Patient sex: F
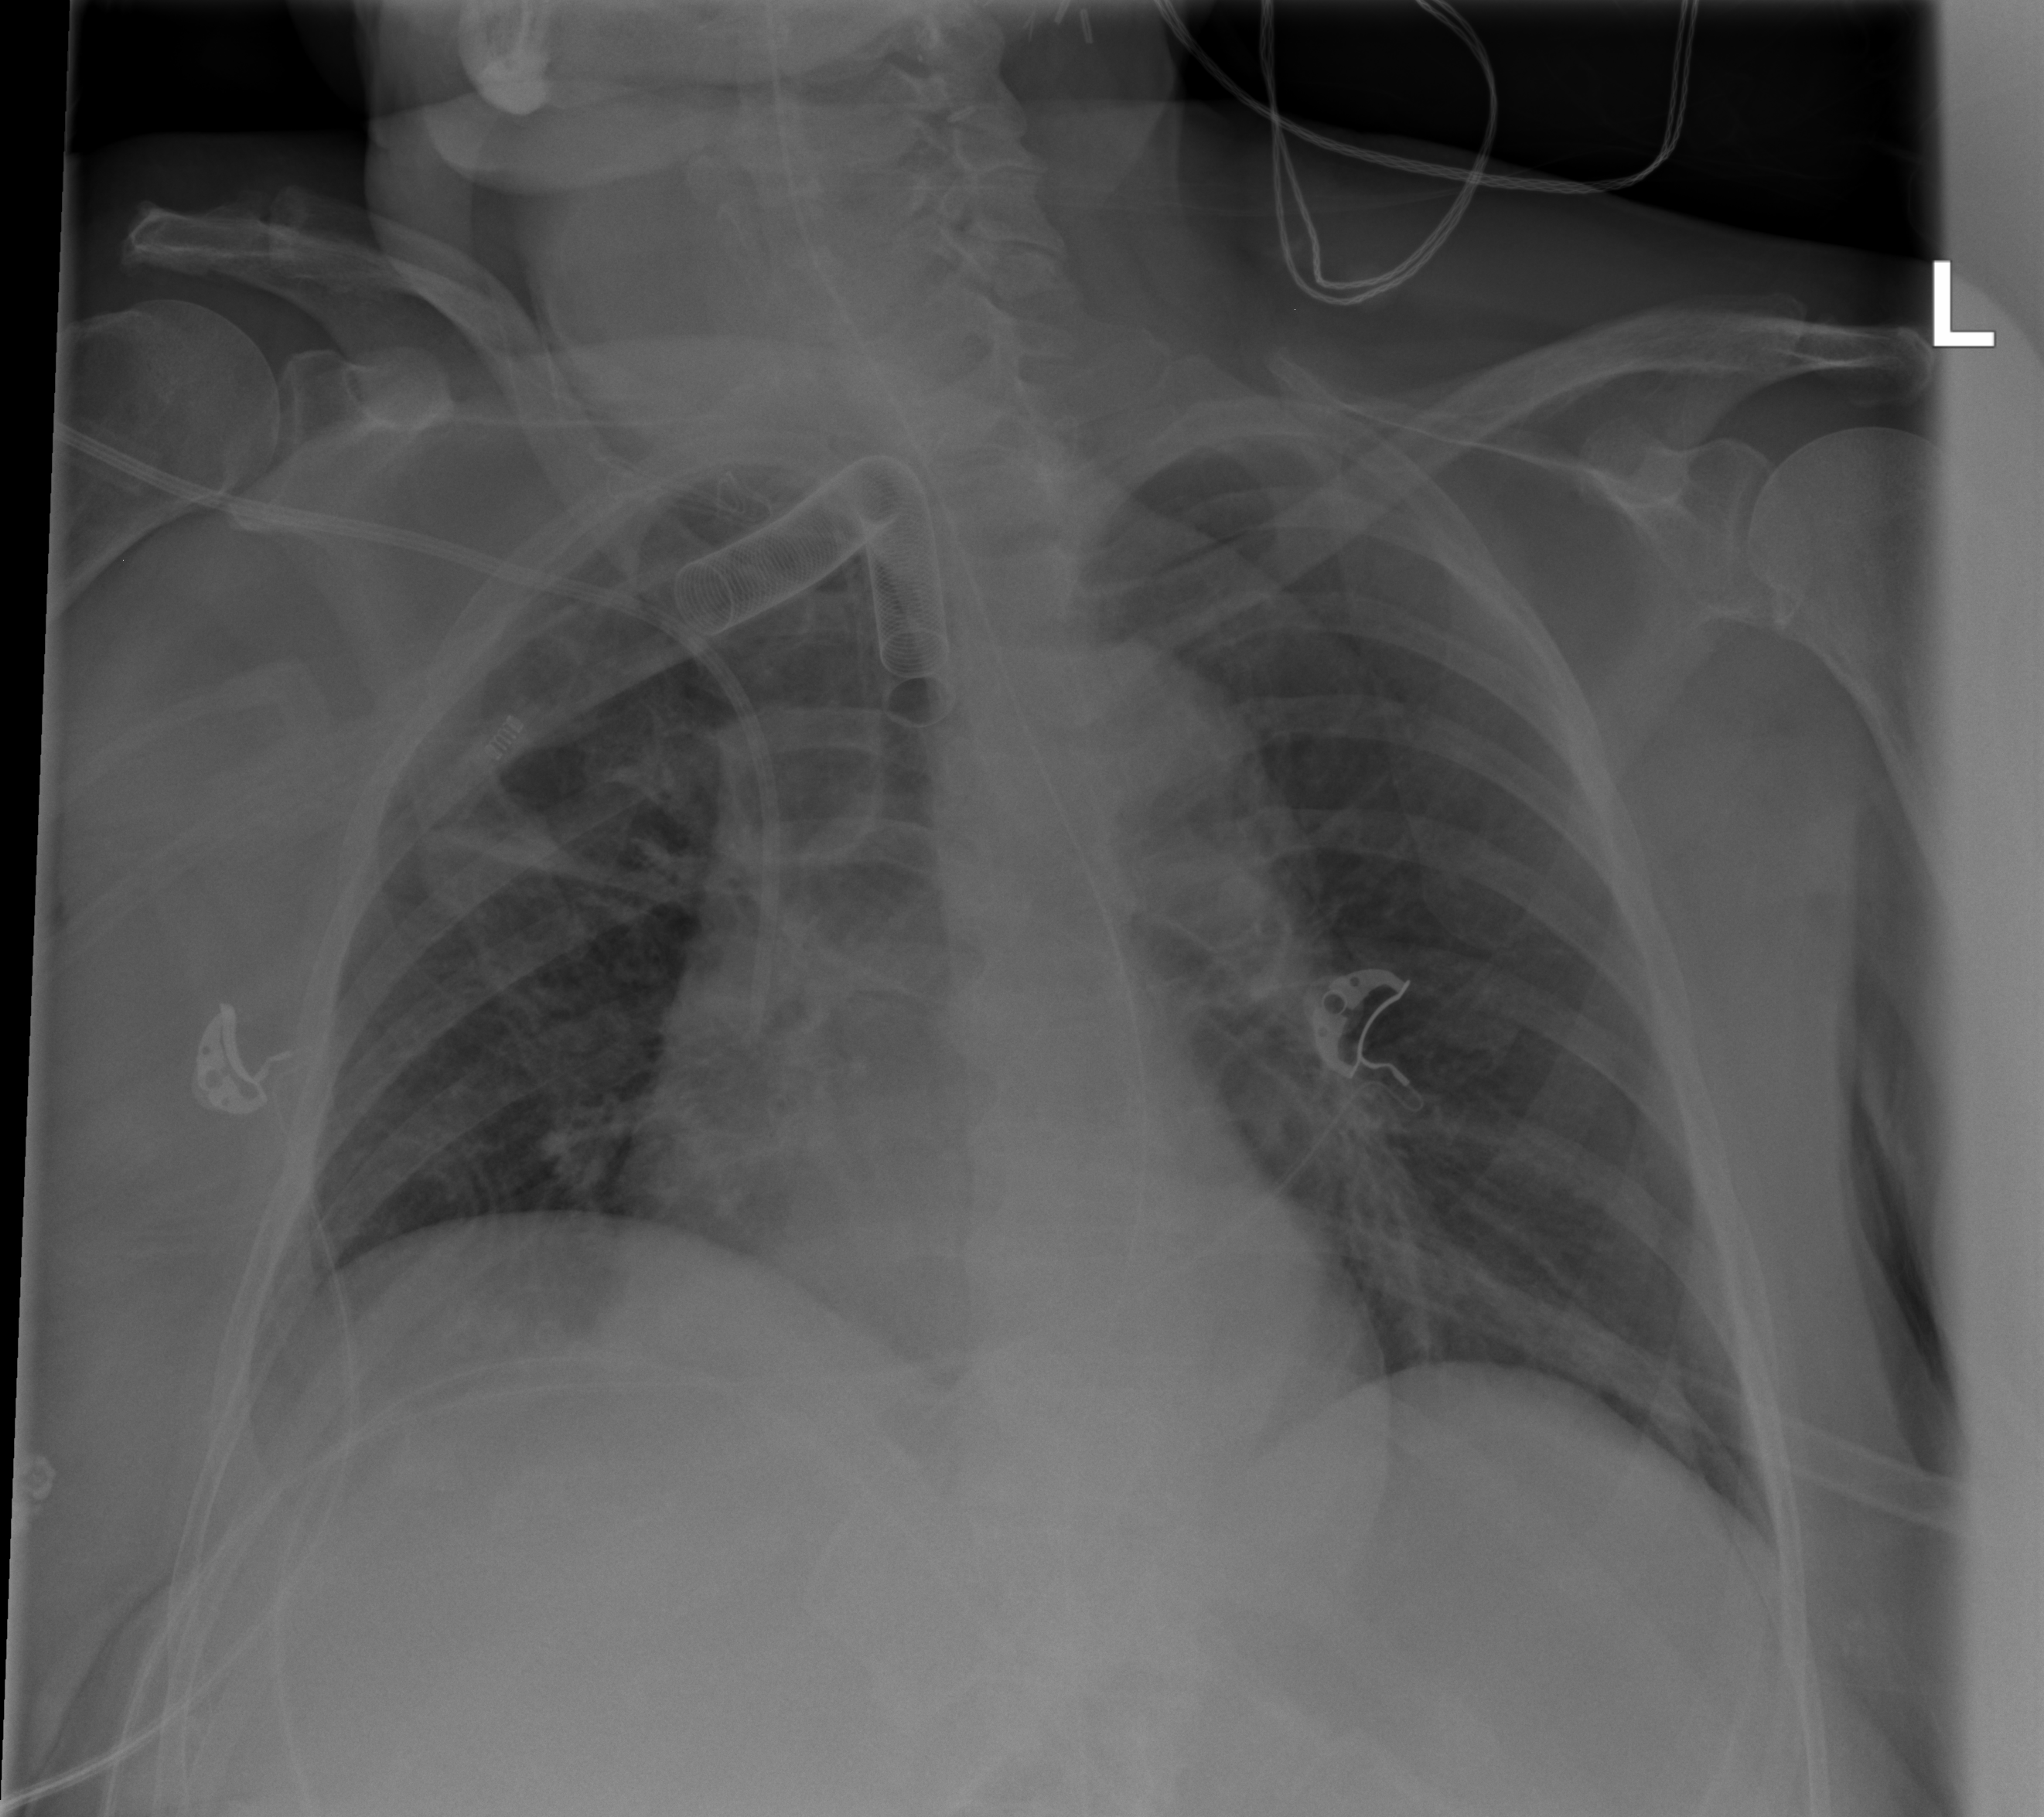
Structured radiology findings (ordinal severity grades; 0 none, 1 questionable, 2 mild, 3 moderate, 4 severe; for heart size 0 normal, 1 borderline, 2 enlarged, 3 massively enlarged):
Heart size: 0
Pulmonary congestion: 2
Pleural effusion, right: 2
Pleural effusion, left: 0
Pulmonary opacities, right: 0
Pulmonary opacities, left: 0
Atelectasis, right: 0
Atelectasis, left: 0